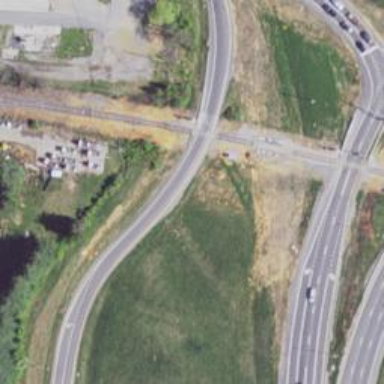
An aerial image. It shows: Primary link highway.